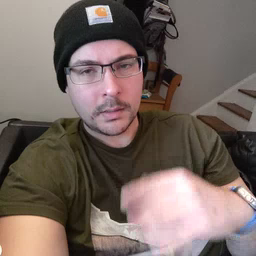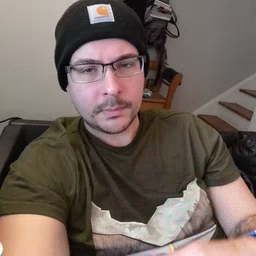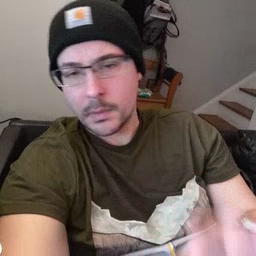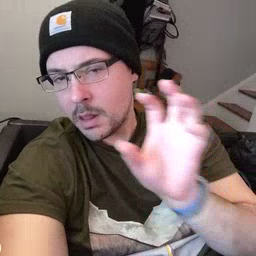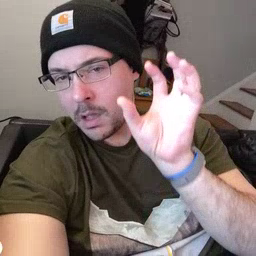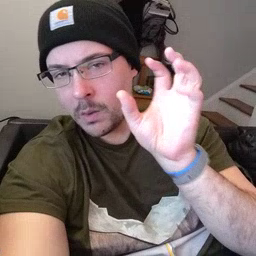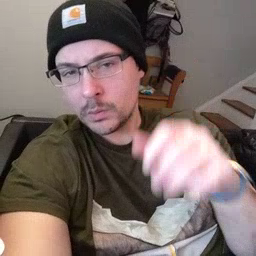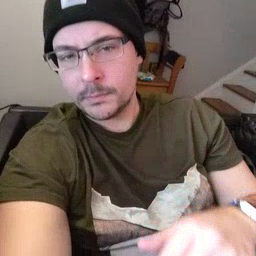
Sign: cloud